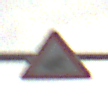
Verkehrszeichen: AmphibienwanderungLinks
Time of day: SunriseSunset
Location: Outdoor (Nature)
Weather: PartlyCloudy
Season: Summer
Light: Natural